Question: I want to make an attitude indicator in JavaFX like this:

As you can see, the only thing that moves is the background. But how can I rotate the background?
I think I should rotate inserting the image in a canvas. I'm using scene builder and FXML. How can I rotate the background in Z like this in the canvas?
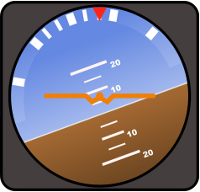
Answer: If you're using a 'StackPane', and the pane in the front has a transparency set, then you can apply effects to the one in the back (i.e. the moving part).
'''
backPane.setRotateAxis(Rotate.Z_AXIS);
backPane.setRotate(degrees);
'''
This is a simple effect, with no animation. For animating the whole thing, you'll have to use a 'Timeline' + 'KeyFrame' and 'KeyValue' (look up examples), OR use the 'RotateTransition' directly (JavaFX 2.x). For the later solution, use 'setCamera(new PerspectiveCamera())' on the scene.